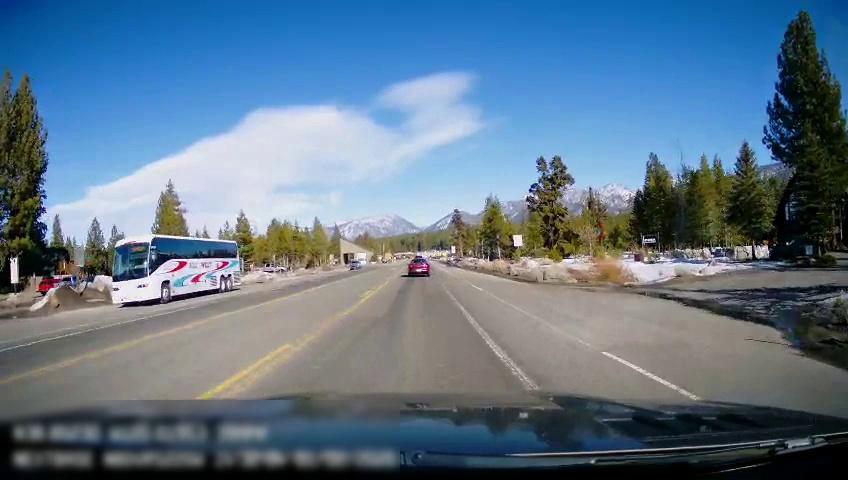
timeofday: Day
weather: Sunny
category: Drivable Space
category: Vehicles | Car
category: Vehicles | Bus
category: Vehicles | Truck
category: Vehicles | Truck
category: Vehicles | SUV
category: Vehicles | Truck
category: Lanes | Current Lane
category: Lanes | Alternate Lane
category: Lanes | Current Lane
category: Lanes | Opposite Lane
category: Lanes | Opposite Lane
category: Lanes | Opposite Lane
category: Traffic | Signs